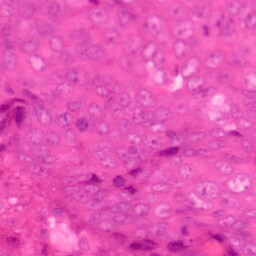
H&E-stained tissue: Colon